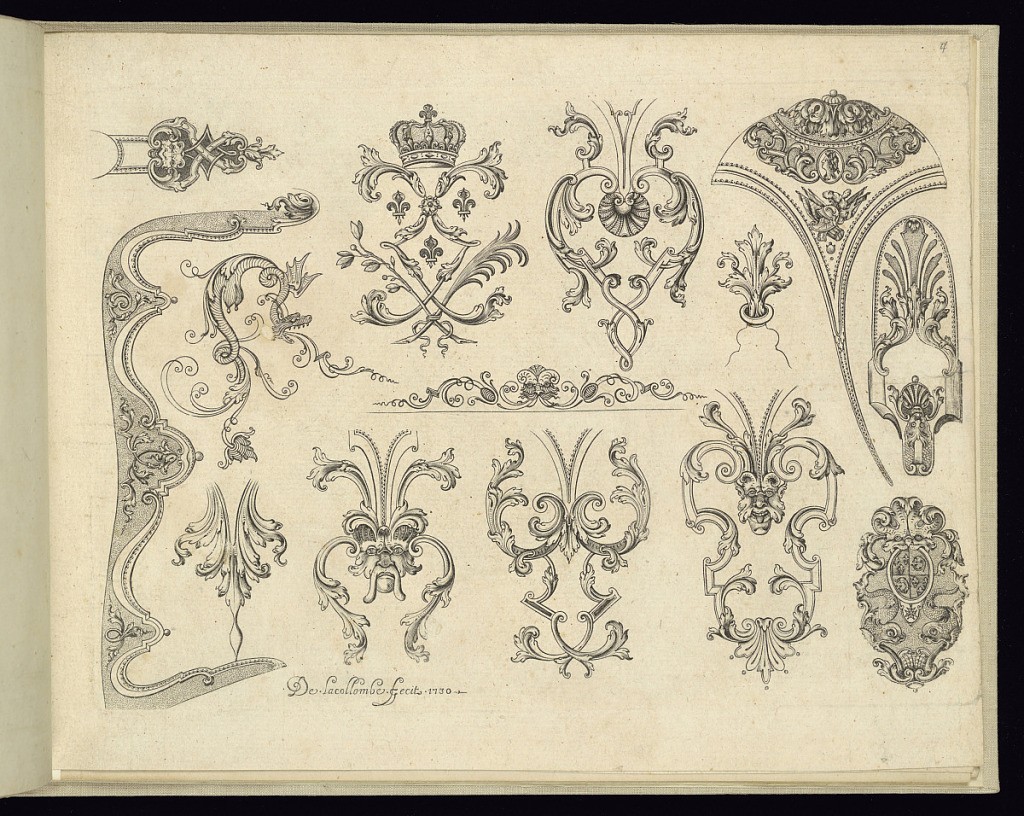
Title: Designs for Firearms Ornament
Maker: de La Collombe, French, active 1702 – 1739
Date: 1730
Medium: Etching and engraving on laid paper
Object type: Print
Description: Designs for firearms ornament and details featuring mascarons, dragons, animals, leaves, fronds, sprigs, strapwork, fleurs-de-lys, crowns, heraldry, the arms of the Dauphin of France and a design for a butt of a stock. The plate is signed and dated.